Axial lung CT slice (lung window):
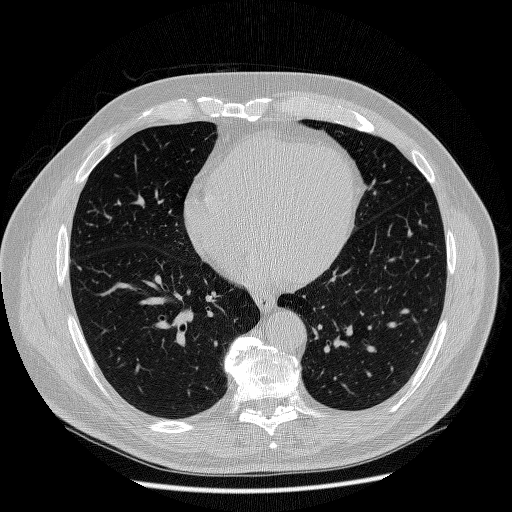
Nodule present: no